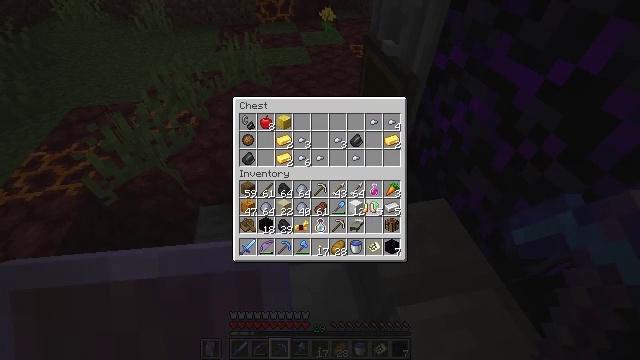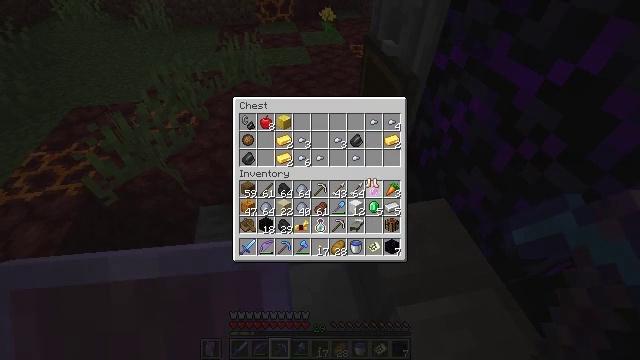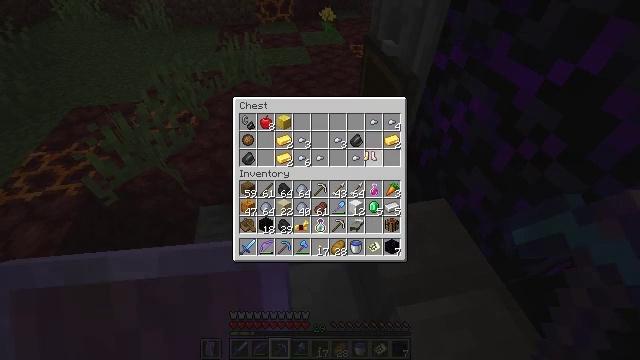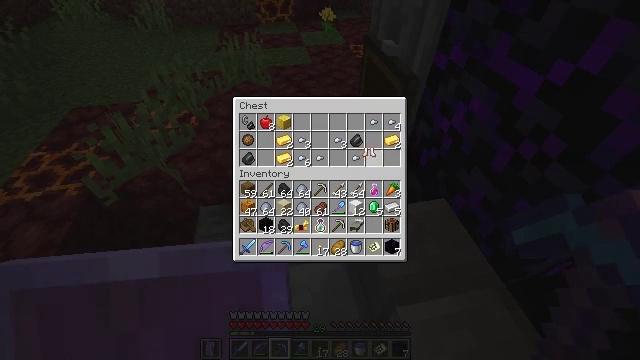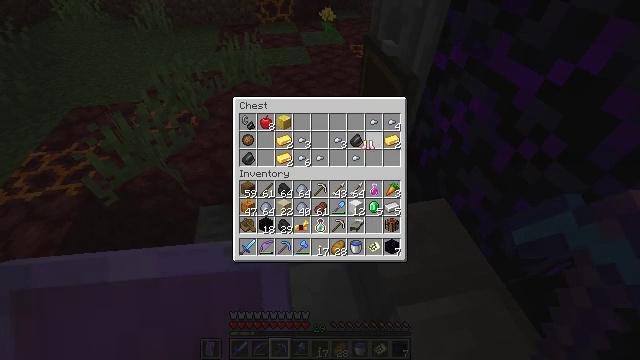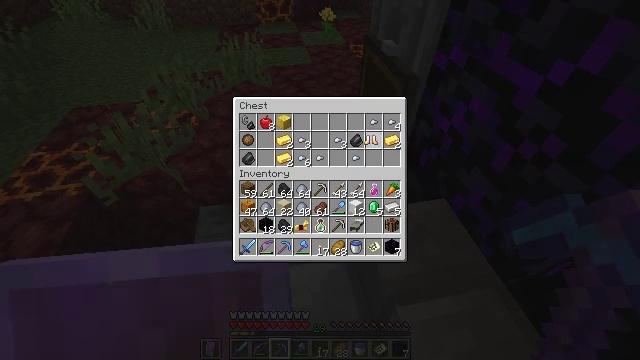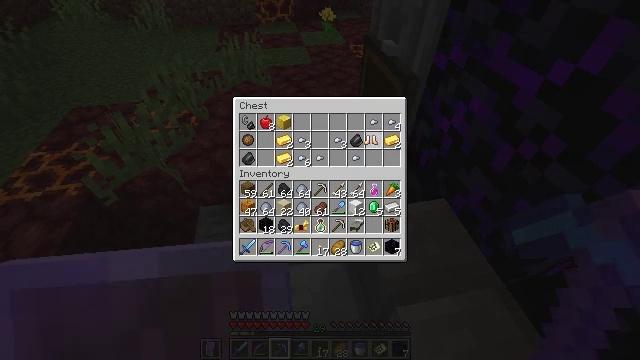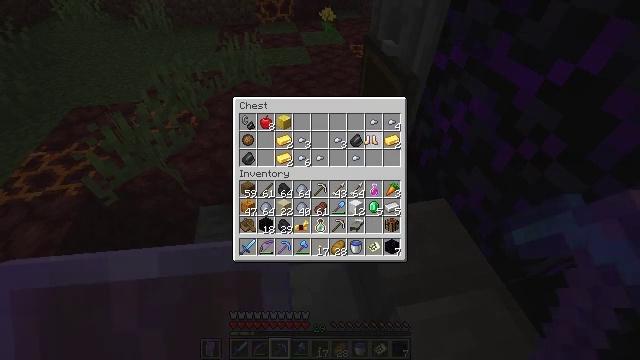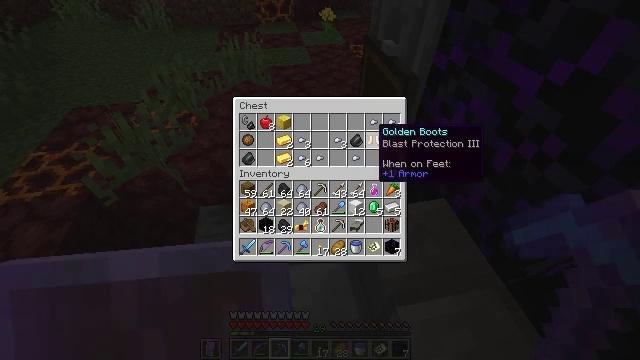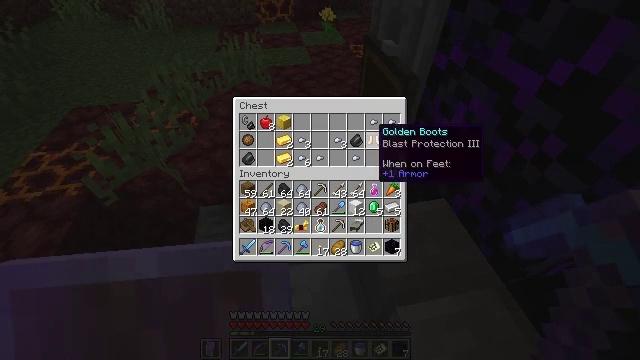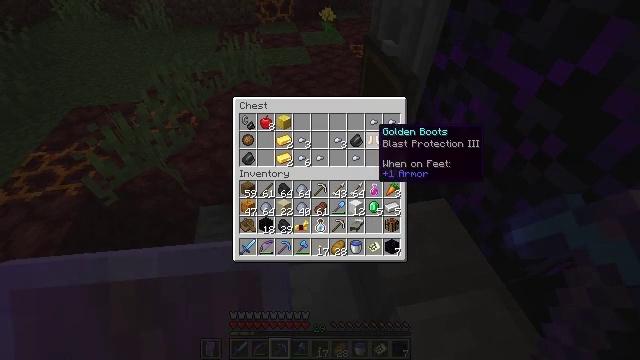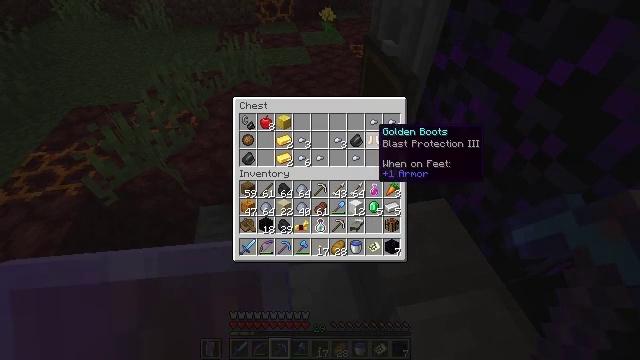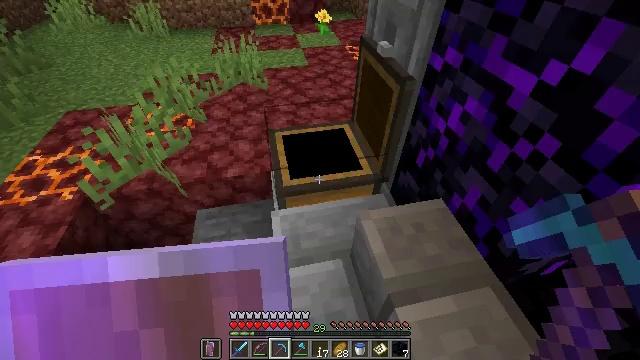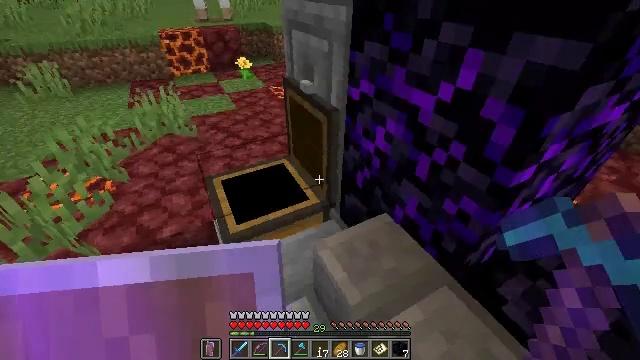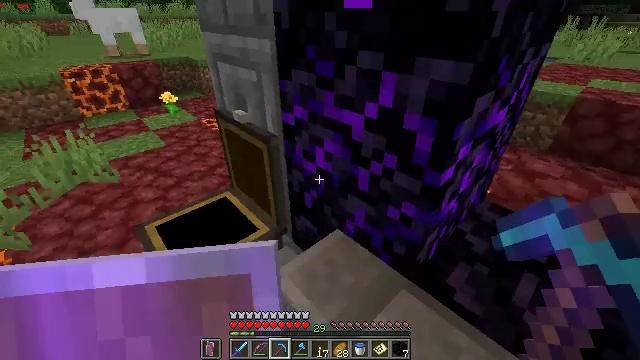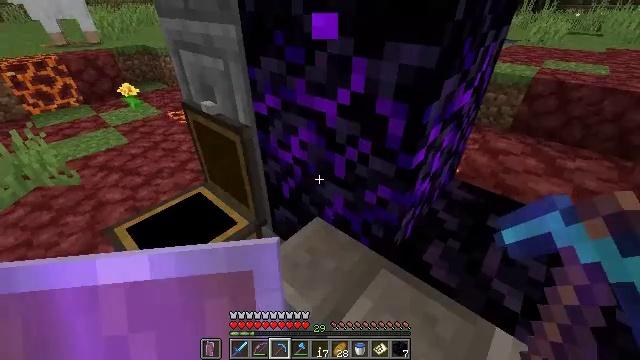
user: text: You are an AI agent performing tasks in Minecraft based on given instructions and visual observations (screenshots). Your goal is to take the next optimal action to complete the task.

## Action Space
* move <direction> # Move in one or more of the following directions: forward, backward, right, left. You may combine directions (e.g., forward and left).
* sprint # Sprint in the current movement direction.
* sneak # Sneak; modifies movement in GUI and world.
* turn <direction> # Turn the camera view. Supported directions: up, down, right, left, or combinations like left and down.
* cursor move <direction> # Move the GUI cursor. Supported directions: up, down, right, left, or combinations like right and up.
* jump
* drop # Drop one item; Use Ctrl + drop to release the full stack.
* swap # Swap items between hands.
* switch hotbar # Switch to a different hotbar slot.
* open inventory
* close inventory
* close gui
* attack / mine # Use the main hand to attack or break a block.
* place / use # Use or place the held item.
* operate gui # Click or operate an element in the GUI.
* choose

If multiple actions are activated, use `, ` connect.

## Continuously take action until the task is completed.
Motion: motion action
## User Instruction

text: Mine the crying obsidian block.
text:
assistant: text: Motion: cursor move up
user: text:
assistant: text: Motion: cursor move up
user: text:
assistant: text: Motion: no_op
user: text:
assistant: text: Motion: cursor move up
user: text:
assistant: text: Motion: no_op
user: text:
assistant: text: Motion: operate gui
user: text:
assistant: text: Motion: operate gui
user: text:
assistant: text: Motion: no_op
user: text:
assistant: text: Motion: no_op
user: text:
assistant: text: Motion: no_op
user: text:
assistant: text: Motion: no_op
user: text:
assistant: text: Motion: no_op
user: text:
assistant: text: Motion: turn right and up, close gui
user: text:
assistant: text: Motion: turn right and up
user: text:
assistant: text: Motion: turn right and down
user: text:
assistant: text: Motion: no_op
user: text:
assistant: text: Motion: no_op
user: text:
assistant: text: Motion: turn right
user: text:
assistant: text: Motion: attack / mine
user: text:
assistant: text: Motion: attack / mine
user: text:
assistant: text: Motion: attack / mine
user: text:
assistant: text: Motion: attack / mine
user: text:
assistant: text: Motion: attack / mine
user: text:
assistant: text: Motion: attack / mine
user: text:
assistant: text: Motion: attack / mine
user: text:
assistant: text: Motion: attack / mine
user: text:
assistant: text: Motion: turn left and up, attack / mine
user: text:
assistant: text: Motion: attack / mine
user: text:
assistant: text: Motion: attack / mine
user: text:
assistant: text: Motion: attack / mine